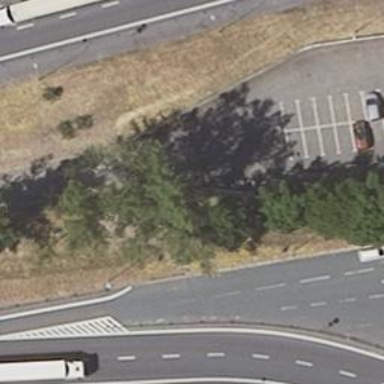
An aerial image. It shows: Service road where stopping is not allowed on either side.